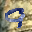
Label: 9